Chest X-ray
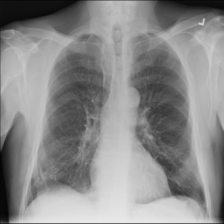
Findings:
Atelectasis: negative
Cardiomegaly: negative
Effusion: negative
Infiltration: negative
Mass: negative
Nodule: negative
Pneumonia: negative
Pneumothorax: negative
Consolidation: negative
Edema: negative
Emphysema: negative
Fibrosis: negative
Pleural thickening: negative
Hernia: negative